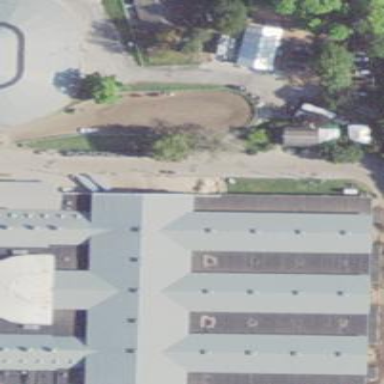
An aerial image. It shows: Barn.